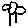
Label: flower